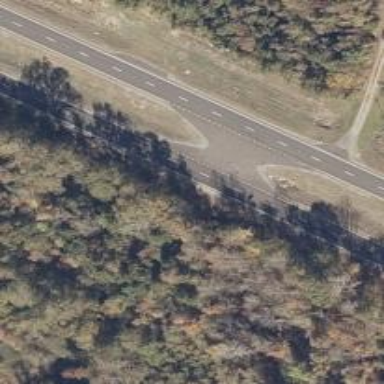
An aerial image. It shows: Trunk link highway.